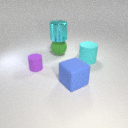
small purple rubber cylinder behind large blue rubber cube